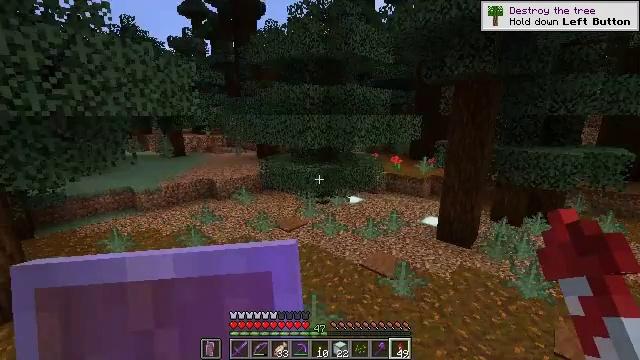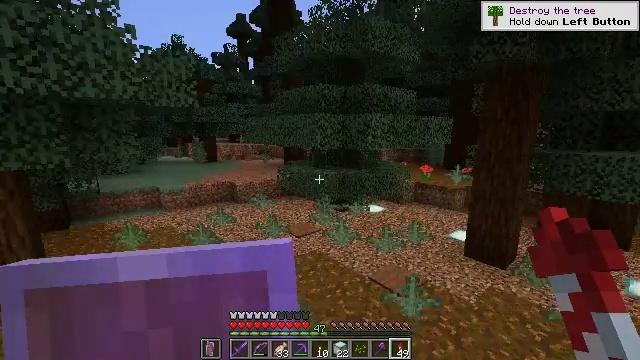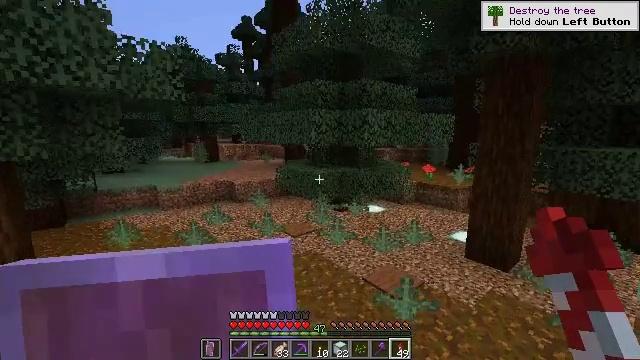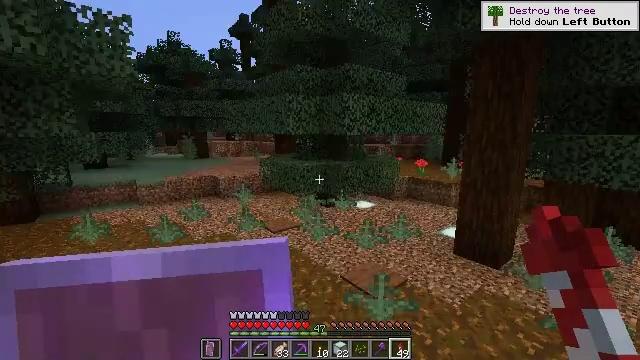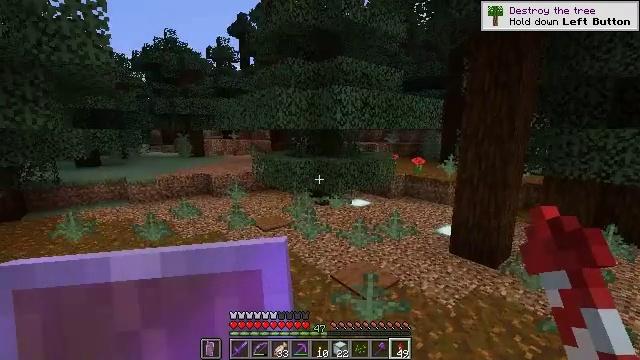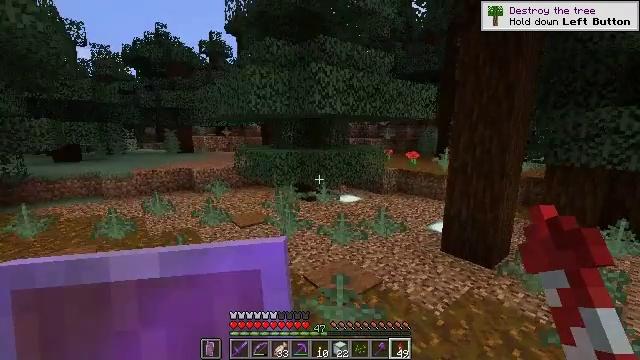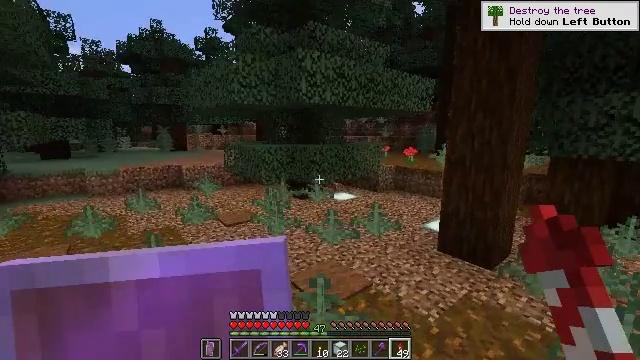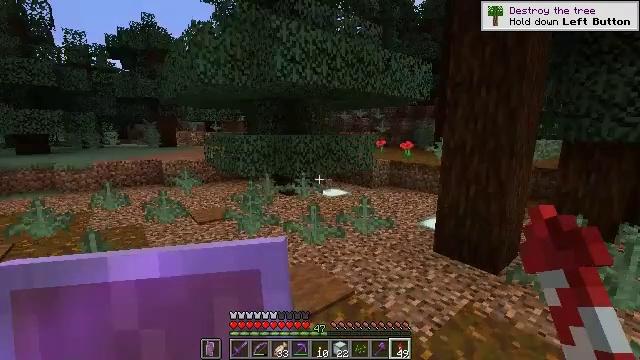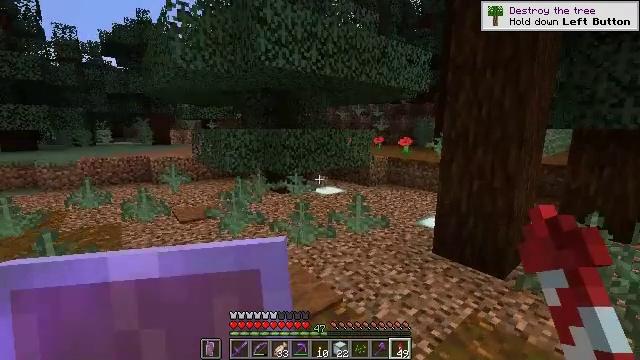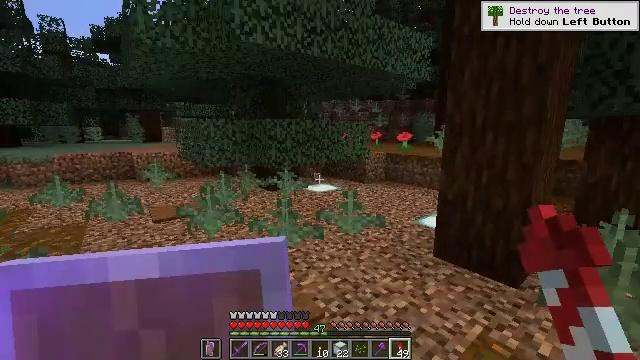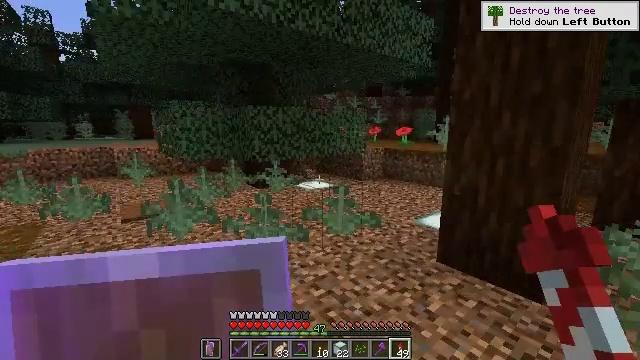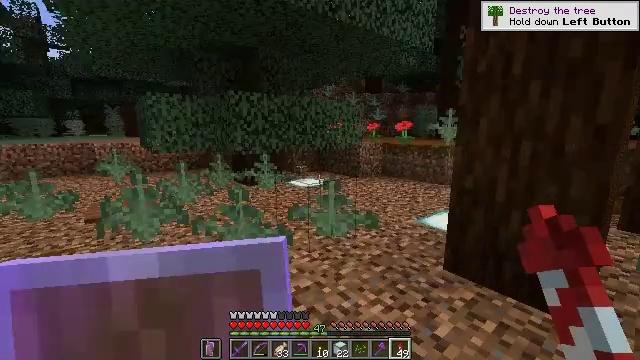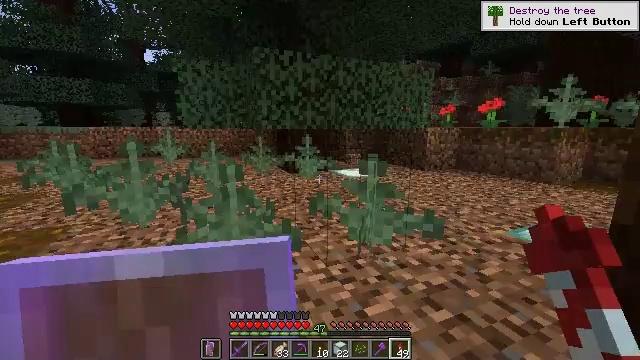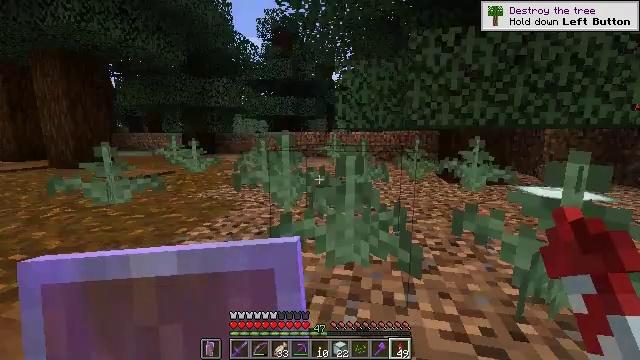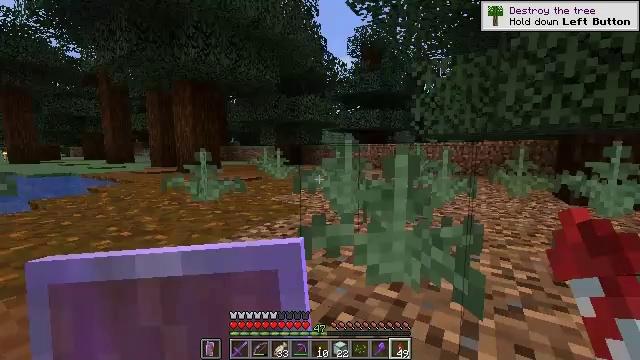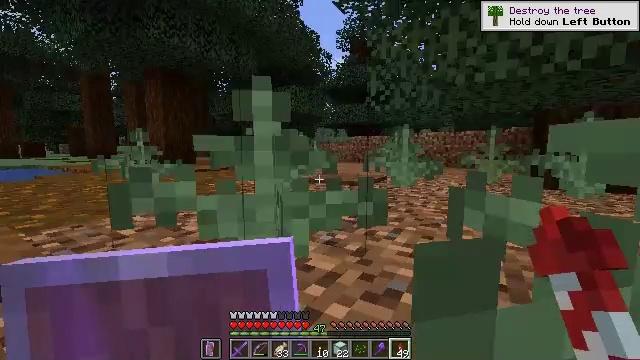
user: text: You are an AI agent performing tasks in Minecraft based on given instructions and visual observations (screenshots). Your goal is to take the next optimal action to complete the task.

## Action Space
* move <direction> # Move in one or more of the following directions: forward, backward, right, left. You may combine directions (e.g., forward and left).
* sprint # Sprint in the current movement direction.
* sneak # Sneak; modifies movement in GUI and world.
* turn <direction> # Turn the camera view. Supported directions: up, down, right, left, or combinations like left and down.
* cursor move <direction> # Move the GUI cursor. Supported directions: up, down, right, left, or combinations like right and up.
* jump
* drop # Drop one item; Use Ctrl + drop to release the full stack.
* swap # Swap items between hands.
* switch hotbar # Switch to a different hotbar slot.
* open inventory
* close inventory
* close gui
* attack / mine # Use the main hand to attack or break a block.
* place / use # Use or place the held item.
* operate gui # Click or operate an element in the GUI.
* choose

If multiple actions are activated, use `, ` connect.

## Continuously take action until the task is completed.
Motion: motion action
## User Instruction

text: Attack the ground to gather coarse dirt.
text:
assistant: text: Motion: turn left and up
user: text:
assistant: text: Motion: turn left
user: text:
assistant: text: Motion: no_op
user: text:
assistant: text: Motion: no_op
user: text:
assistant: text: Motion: no_op
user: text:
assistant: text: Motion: no_op
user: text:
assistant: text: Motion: no_op
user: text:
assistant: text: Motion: no_op
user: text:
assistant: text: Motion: no_op
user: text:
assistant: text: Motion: no_op
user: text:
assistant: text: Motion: no_op
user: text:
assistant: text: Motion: turn left
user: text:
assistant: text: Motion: turn left and up
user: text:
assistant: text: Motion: turn left and up
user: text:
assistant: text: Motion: no_op
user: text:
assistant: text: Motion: turn right
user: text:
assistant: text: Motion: turn right
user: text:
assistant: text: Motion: turn right and down
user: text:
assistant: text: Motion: turn right and down
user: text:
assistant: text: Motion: move right, turn right
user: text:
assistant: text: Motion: move right
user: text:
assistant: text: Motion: move right
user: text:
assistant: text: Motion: move right, turn left and down
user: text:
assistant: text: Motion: move right, turn left and down
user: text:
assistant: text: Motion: move right, turn left
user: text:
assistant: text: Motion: move right, turn left
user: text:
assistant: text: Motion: move right, turn left
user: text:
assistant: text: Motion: move right, turn left and down
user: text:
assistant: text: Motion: move right, turn left and down
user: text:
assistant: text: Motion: move right, turn left